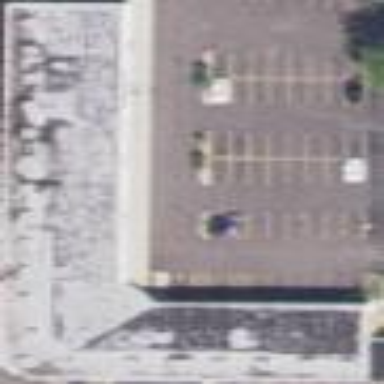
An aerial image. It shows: Retail building.